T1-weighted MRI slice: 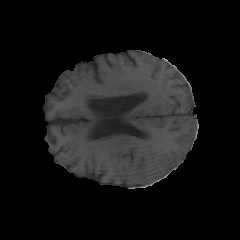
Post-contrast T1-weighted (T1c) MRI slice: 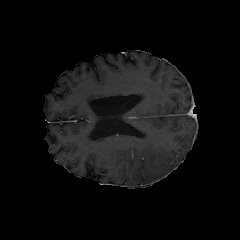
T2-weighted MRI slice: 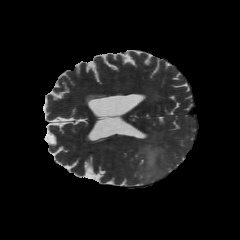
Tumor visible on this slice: yes